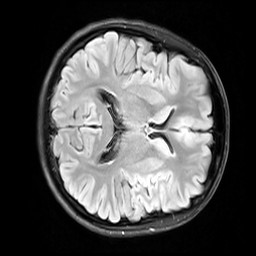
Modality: FLAIR
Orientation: axial
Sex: female
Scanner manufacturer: siemens
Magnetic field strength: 3 T
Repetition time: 10 s
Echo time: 0.09 s